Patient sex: F
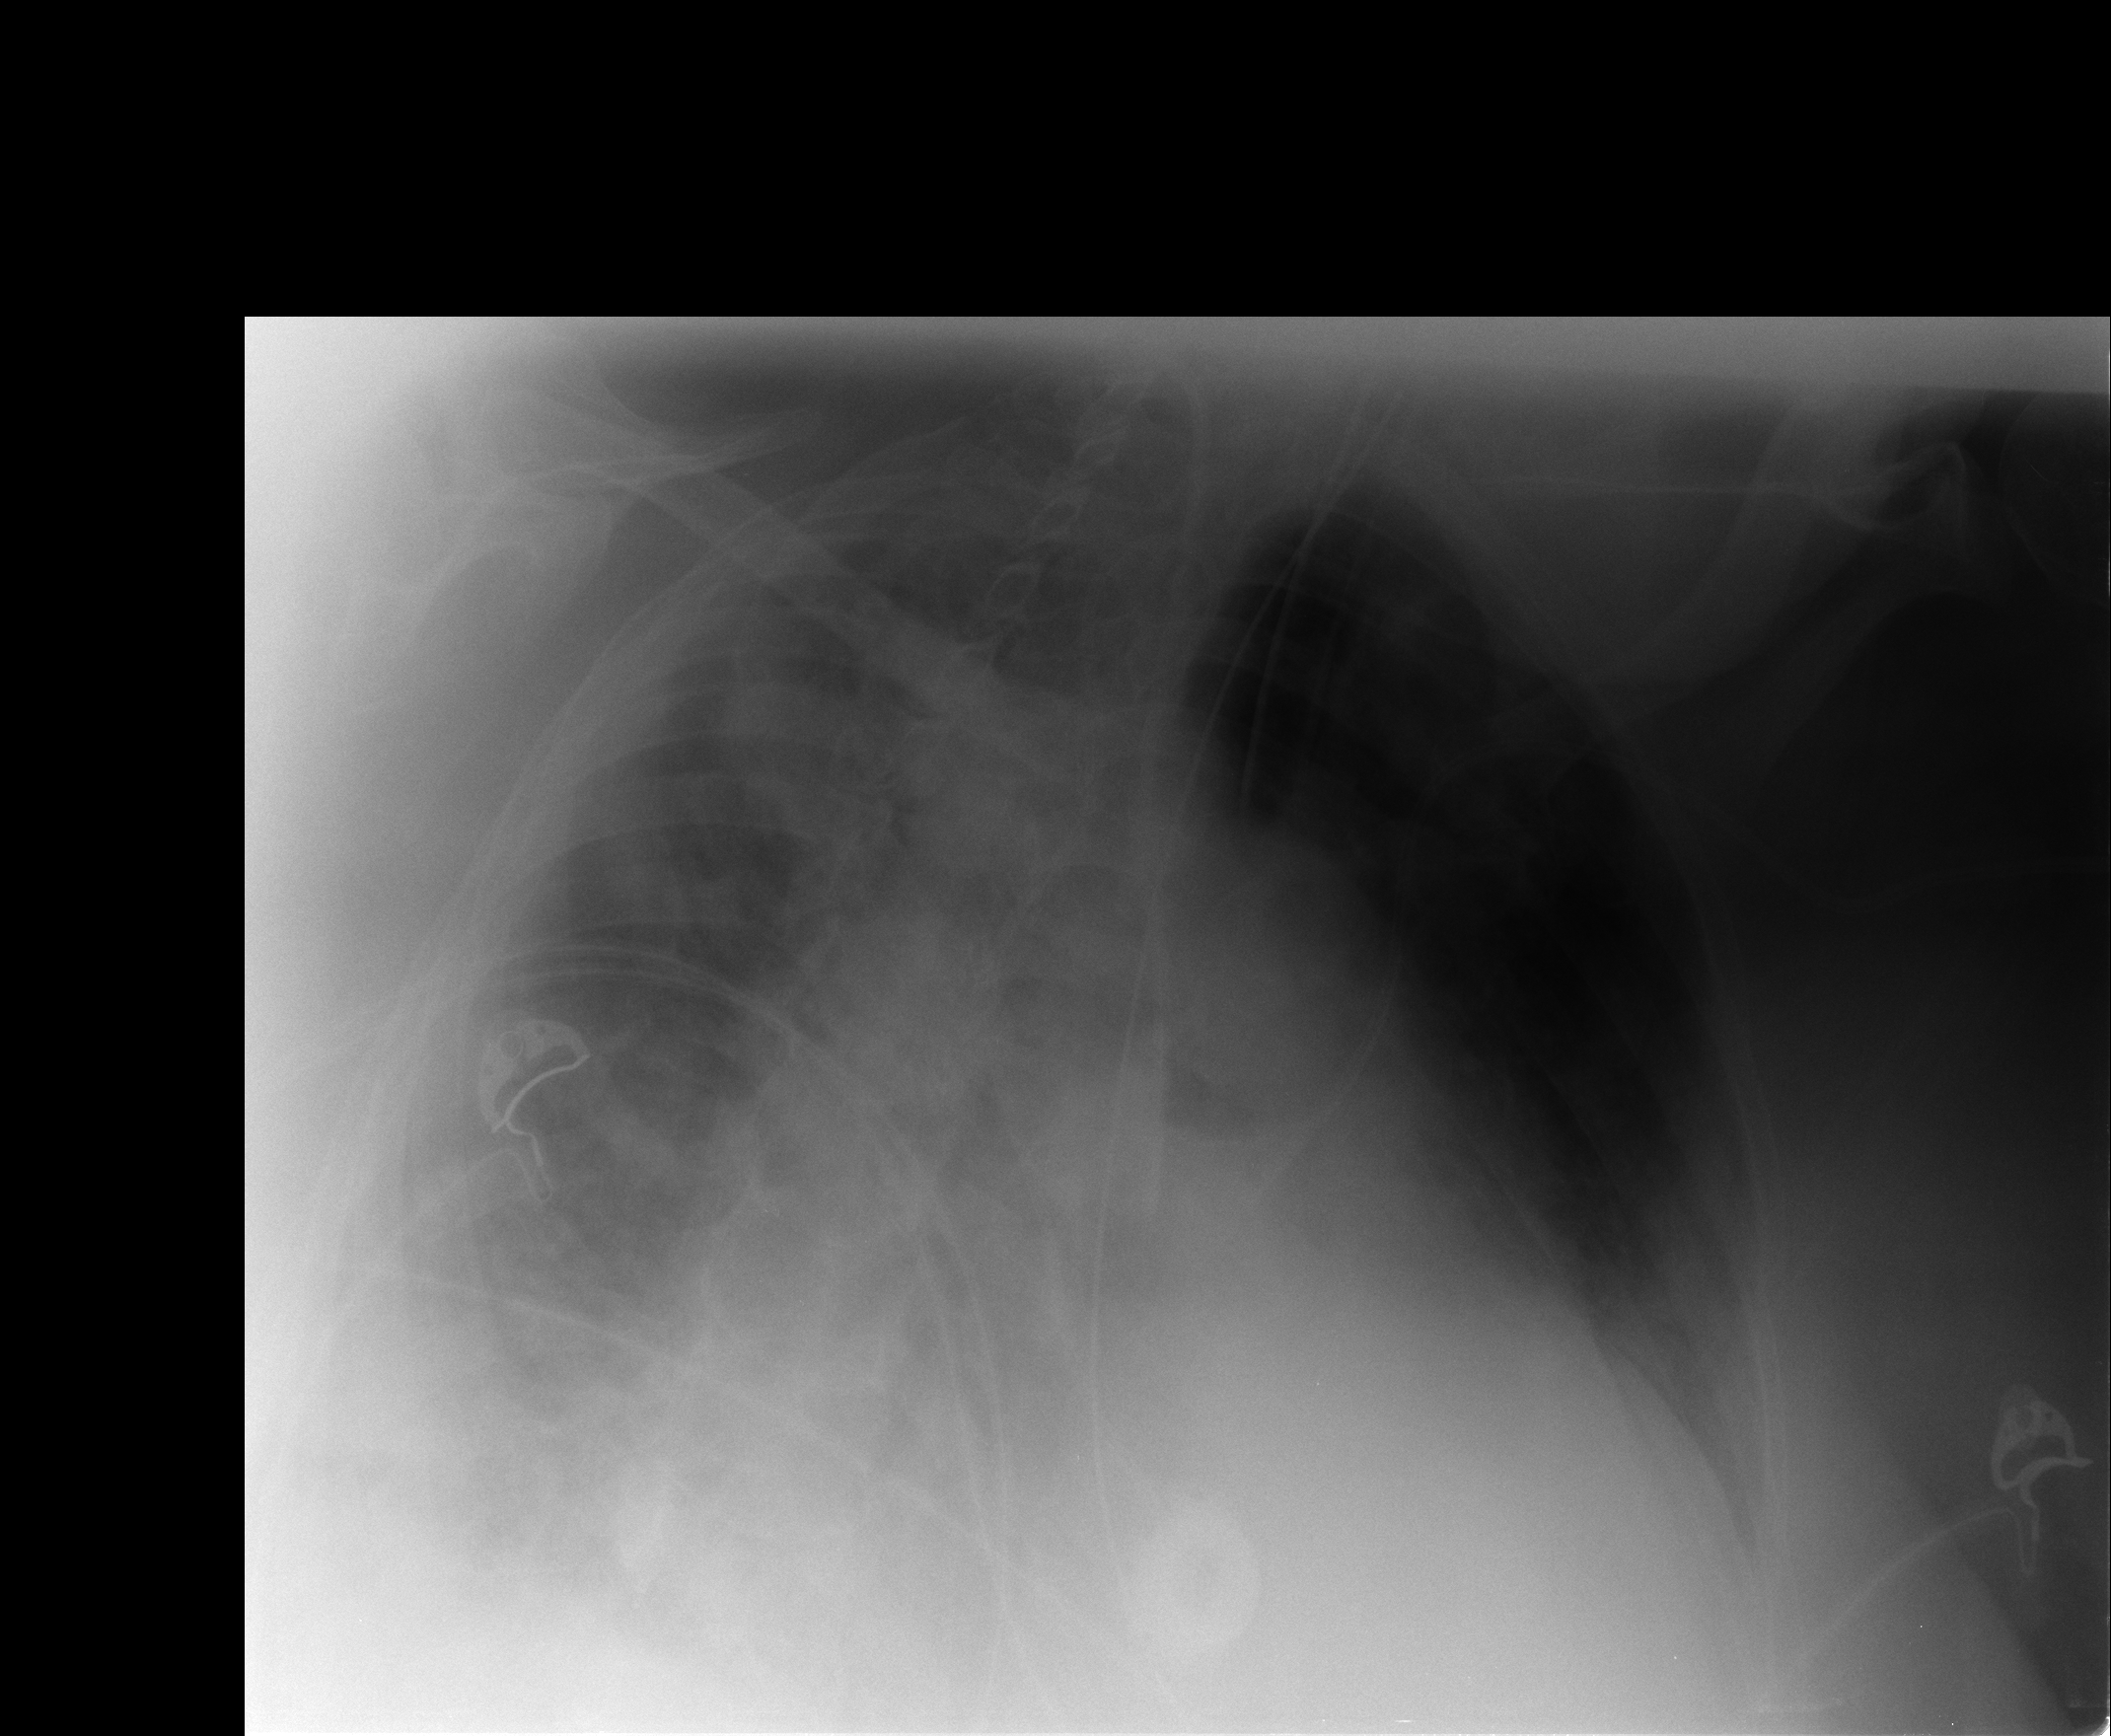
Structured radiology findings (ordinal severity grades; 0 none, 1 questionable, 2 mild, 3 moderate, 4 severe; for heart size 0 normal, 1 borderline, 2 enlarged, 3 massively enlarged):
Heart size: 2
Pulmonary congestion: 0
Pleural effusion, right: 2
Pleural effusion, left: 1
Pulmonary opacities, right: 3
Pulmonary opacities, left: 3
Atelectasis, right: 3
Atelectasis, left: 3